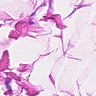
Metastatic tissue present: no